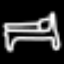
Label: bed